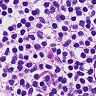
Metastatic tissue present: no